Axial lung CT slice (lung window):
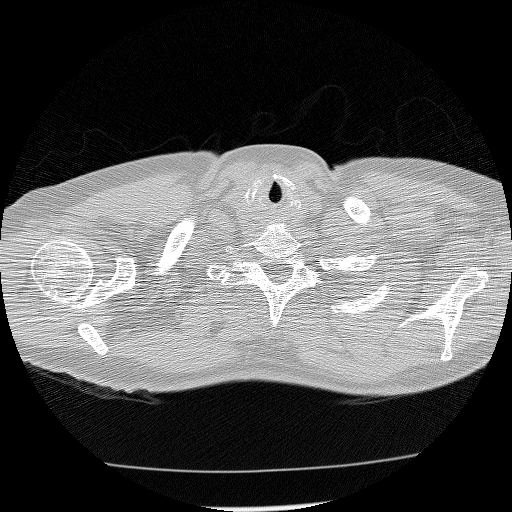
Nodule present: no